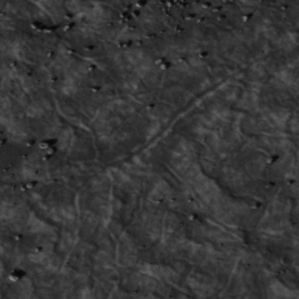
Label: non_frost